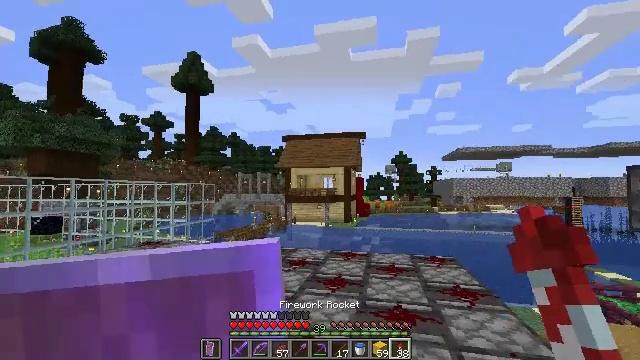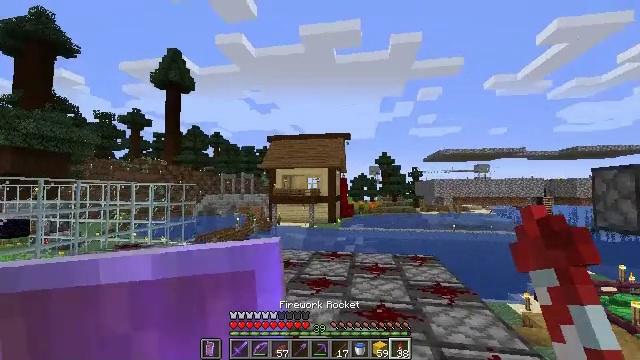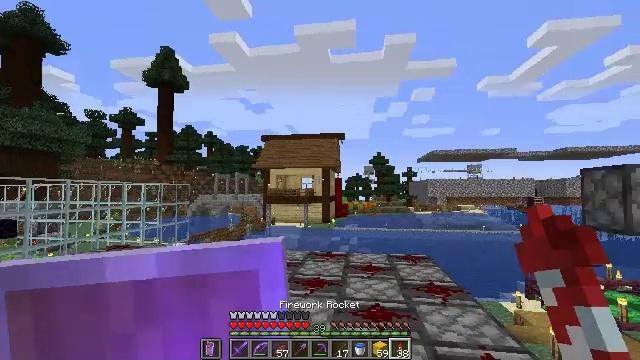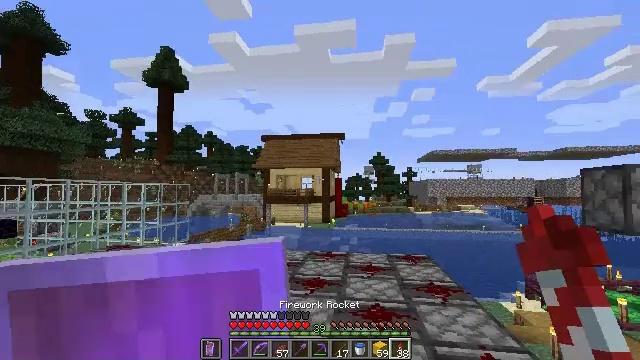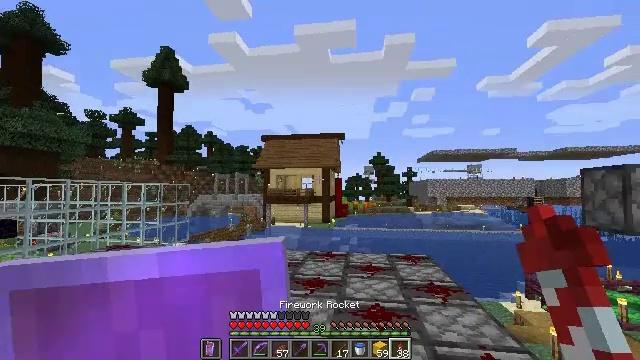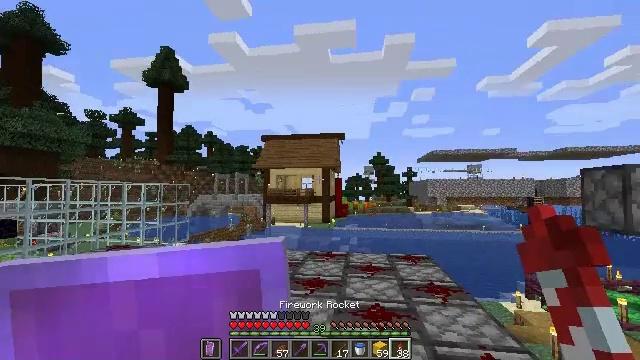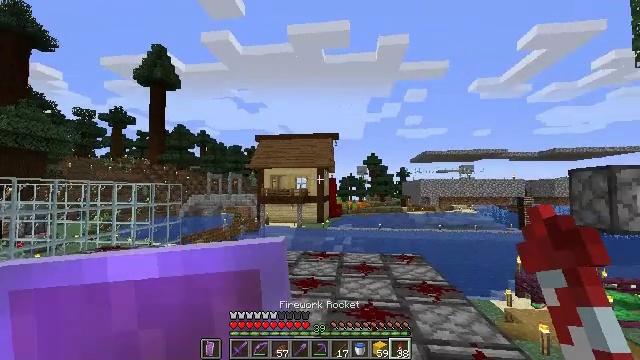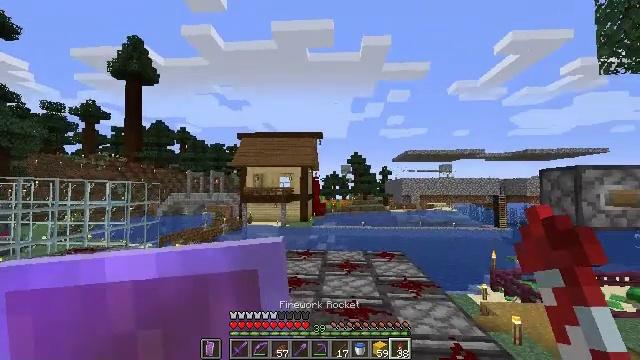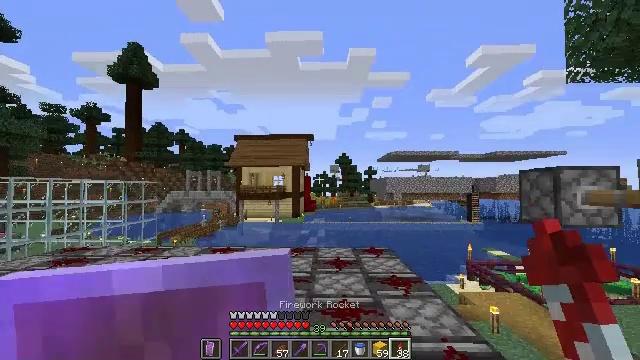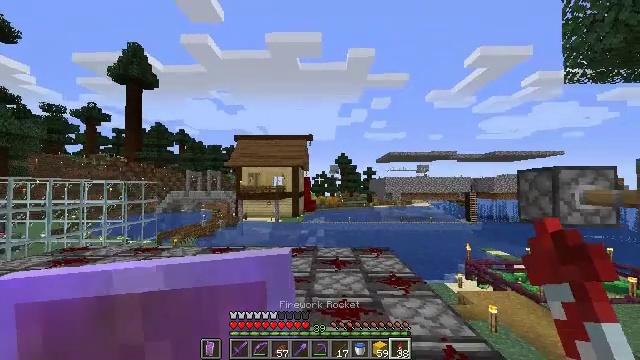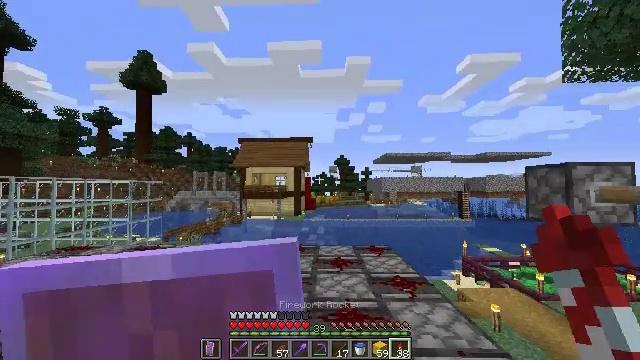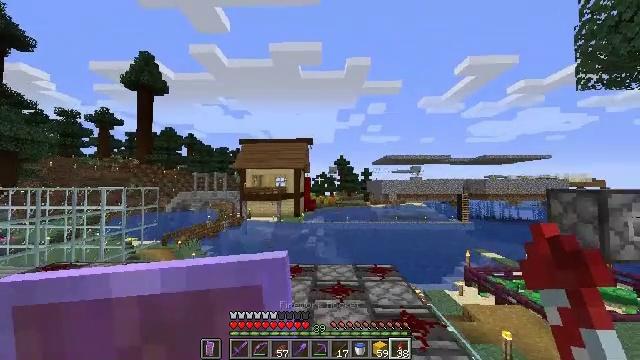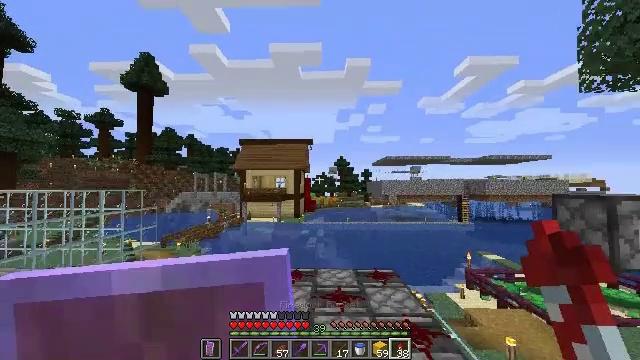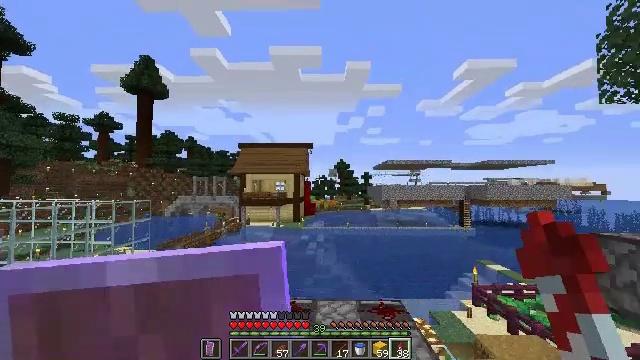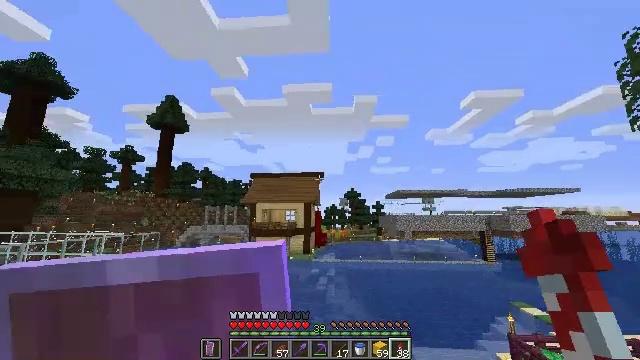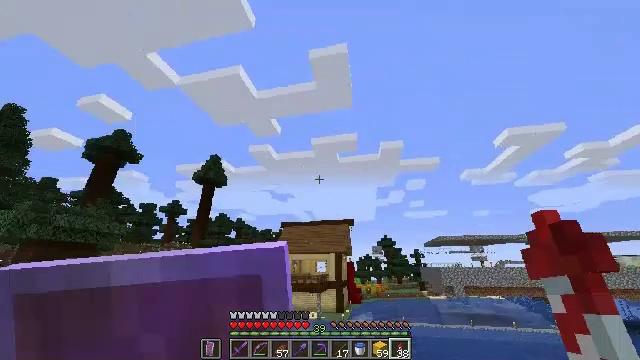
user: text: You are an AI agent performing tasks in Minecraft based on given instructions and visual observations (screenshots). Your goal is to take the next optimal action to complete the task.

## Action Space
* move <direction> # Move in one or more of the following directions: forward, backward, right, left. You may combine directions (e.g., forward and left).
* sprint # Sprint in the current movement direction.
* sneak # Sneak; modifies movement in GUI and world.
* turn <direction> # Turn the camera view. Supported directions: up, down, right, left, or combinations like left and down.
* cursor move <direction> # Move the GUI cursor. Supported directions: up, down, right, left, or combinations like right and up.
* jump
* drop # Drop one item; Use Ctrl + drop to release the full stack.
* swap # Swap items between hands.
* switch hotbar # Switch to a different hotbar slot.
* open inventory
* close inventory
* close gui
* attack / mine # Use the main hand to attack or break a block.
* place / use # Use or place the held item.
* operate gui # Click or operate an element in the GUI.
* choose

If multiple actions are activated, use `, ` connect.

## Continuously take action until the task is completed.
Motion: motion action
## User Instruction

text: craft item cyan carpet
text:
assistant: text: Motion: turn right
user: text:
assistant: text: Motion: turn right
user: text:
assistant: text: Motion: no_op
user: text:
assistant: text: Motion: no_op
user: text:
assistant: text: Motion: no_op
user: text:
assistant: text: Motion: sprint, turn right
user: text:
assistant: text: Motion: move forward, sprint, turn right
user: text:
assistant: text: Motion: move forward, sprint, turn right
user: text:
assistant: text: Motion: move forward, sprint
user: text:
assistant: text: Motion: move forward, sprint
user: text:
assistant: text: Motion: move forward, sprint, jump
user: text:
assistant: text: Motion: move forward, sprint, jump
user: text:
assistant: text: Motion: move forward, sprint, jump
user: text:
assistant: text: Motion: move forward, sprint, turn left and up, jump
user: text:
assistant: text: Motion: move forward, sprint, turn left and up
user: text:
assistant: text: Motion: move forward, sprint
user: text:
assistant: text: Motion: move forward, sprint, jump
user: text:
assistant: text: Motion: move forward, sprint, jump
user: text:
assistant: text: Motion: move forward, sprint, use / place, jump
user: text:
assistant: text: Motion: move forward, sprint, use / place, jump
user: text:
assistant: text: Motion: move forward, sprint, use / place, jump
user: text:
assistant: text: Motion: move forward, sprint, use / place, jump
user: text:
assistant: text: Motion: move forward, sprint, turn left and up, use / place, jump
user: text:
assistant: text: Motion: move forward, sprint, turn left and up, jump
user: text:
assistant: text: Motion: move forward, sprint, turn left and up, jump
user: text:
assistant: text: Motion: move forward, sprint, turn left, jump
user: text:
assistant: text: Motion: move forward, sprint, jump
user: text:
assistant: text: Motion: move forward, sprint, jump
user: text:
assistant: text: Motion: move forward, sprint, jump
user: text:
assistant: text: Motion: move forward, sprint, jump